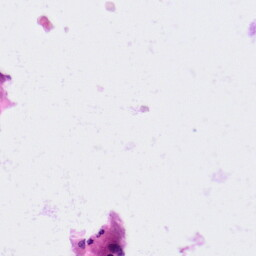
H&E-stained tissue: Colon